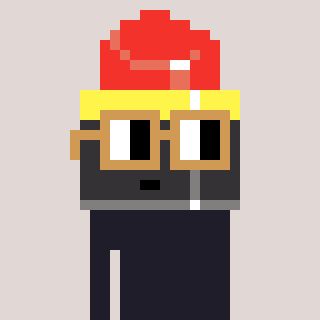
a pixel art character with square brown glasses, a lipstick-shaped head and a teal-colored body on a warm background